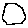
Label: hexagon